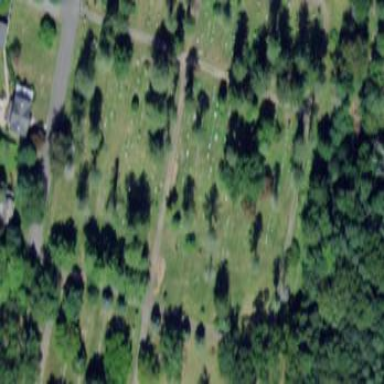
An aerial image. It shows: Cemetery.